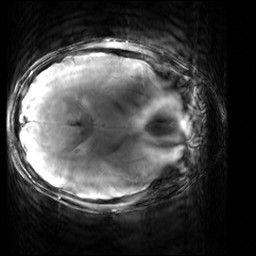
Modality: T2starw
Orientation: axial
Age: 22
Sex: male
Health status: healthy
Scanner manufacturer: siemens
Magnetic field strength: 3 T
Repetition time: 0.7 s
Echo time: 0.02 s